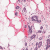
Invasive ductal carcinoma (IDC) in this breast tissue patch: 0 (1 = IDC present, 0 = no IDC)